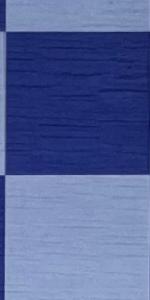
Label: Empty